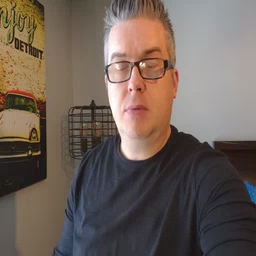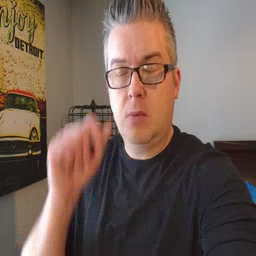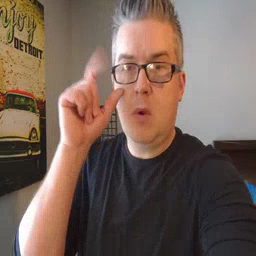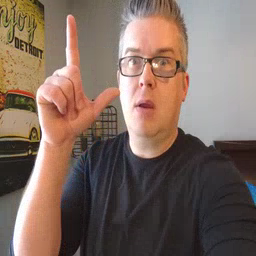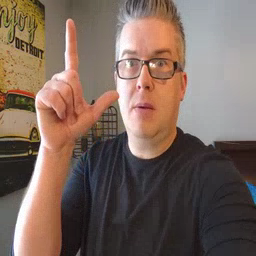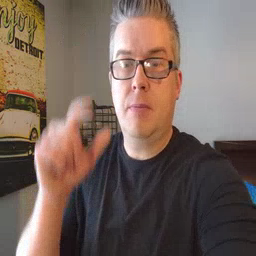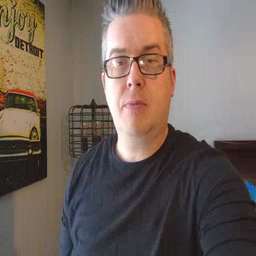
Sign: wake